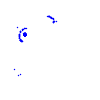
Particle: kaon